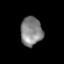
Tissue: prostate
Cell type: Epithelial cells
Senescence score: 0.3501
Nuclear area (px): 611
Mean DAPI intensity: 133.218